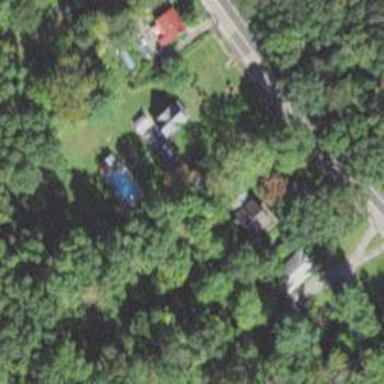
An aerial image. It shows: Residential driveway.